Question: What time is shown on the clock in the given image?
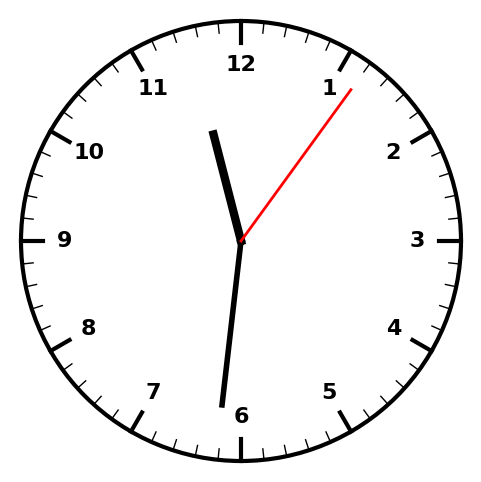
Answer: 11:31:06